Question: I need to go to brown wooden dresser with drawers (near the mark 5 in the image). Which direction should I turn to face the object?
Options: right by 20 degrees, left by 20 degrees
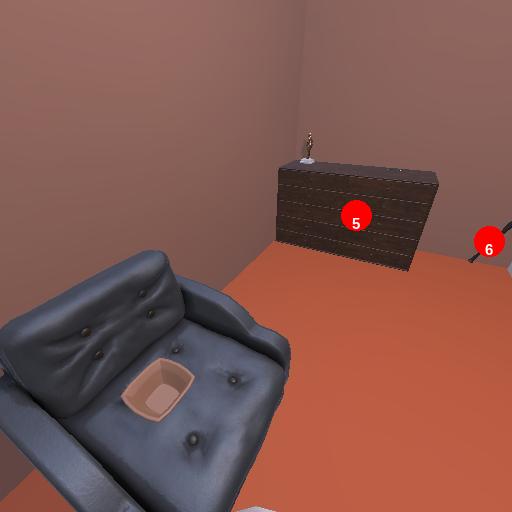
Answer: right by 20 degrees